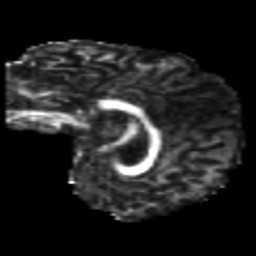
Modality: FA
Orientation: sagittal
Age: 22
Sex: female
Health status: healthy
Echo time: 0.074 s